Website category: sports
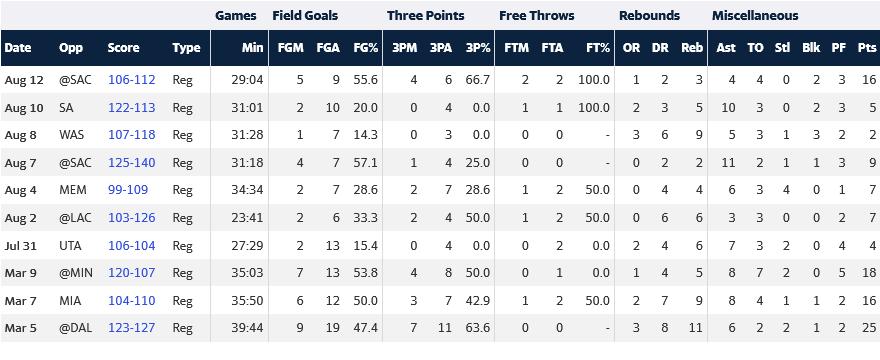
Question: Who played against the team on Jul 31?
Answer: UTA

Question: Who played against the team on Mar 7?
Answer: MIA

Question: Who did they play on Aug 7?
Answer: SAC

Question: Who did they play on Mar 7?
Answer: MIA

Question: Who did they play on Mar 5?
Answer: DAL

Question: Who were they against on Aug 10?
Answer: SA

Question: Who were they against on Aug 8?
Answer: WAS

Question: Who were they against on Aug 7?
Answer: SAC

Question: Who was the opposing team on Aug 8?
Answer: WAS

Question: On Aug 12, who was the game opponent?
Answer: SAC

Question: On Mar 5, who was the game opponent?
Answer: DAL

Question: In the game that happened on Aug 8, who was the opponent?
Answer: WAS

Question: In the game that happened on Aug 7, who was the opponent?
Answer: SAC

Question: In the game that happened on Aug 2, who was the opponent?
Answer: LAC

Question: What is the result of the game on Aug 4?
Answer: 99-109

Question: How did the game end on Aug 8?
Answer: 107-118

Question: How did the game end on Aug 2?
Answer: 103-126

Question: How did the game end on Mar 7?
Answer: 104-110

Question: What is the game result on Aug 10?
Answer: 122-113

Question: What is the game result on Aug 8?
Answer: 107-118

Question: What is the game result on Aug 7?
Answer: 125-140

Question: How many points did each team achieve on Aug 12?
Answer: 106-112

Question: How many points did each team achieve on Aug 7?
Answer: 125-140

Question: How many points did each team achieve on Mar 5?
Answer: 123-127

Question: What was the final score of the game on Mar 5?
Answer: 123-127

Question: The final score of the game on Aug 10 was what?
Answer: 122-113

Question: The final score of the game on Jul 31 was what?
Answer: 106-104

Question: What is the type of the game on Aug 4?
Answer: Reg

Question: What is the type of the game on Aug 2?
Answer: Reg

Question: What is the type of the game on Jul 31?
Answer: Reg

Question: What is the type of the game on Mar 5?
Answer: Reg

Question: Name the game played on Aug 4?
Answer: Reg

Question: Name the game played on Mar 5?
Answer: Reg

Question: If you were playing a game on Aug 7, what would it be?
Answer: Reg

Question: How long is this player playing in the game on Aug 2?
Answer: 23:41

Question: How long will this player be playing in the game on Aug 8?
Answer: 31:28

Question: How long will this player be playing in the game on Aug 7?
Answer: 31:18

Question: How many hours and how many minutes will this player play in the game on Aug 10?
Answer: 31:01

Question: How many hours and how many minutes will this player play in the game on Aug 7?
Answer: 31:18

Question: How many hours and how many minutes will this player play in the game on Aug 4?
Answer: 34:34

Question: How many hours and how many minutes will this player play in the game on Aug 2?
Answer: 23:41

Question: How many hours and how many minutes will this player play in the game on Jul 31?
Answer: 27:29

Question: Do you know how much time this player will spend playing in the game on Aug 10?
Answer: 31:01

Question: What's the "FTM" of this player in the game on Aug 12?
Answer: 2

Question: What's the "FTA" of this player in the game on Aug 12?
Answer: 2

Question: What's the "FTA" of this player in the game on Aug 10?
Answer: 1

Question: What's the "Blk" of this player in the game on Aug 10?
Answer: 2

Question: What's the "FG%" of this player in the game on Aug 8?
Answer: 14.3

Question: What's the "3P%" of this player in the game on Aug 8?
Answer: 0.0

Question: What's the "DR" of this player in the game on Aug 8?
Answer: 6

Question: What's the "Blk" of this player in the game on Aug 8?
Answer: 3

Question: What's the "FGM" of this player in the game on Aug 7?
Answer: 4

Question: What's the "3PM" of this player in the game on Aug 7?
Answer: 1

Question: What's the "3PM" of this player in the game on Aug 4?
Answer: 2

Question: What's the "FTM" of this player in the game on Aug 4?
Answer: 1

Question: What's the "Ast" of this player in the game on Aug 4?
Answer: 6

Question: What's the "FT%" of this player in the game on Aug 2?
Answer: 50.0

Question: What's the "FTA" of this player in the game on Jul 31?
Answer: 2

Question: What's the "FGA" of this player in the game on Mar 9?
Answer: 13

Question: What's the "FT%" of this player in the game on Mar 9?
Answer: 0.0

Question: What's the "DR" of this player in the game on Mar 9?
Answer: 4

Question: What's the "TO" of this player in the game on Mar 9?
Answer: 7

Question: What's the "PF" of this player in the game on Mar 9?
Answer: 5

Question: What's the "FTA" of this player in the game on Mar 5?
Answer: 0